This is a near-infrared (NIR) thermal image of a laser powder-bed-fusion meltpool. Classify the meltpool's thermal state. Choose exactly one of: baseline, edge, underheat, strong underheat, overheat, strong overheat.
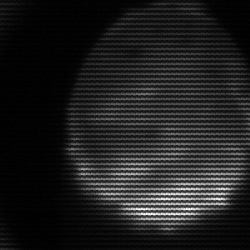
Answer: edge